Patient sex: M
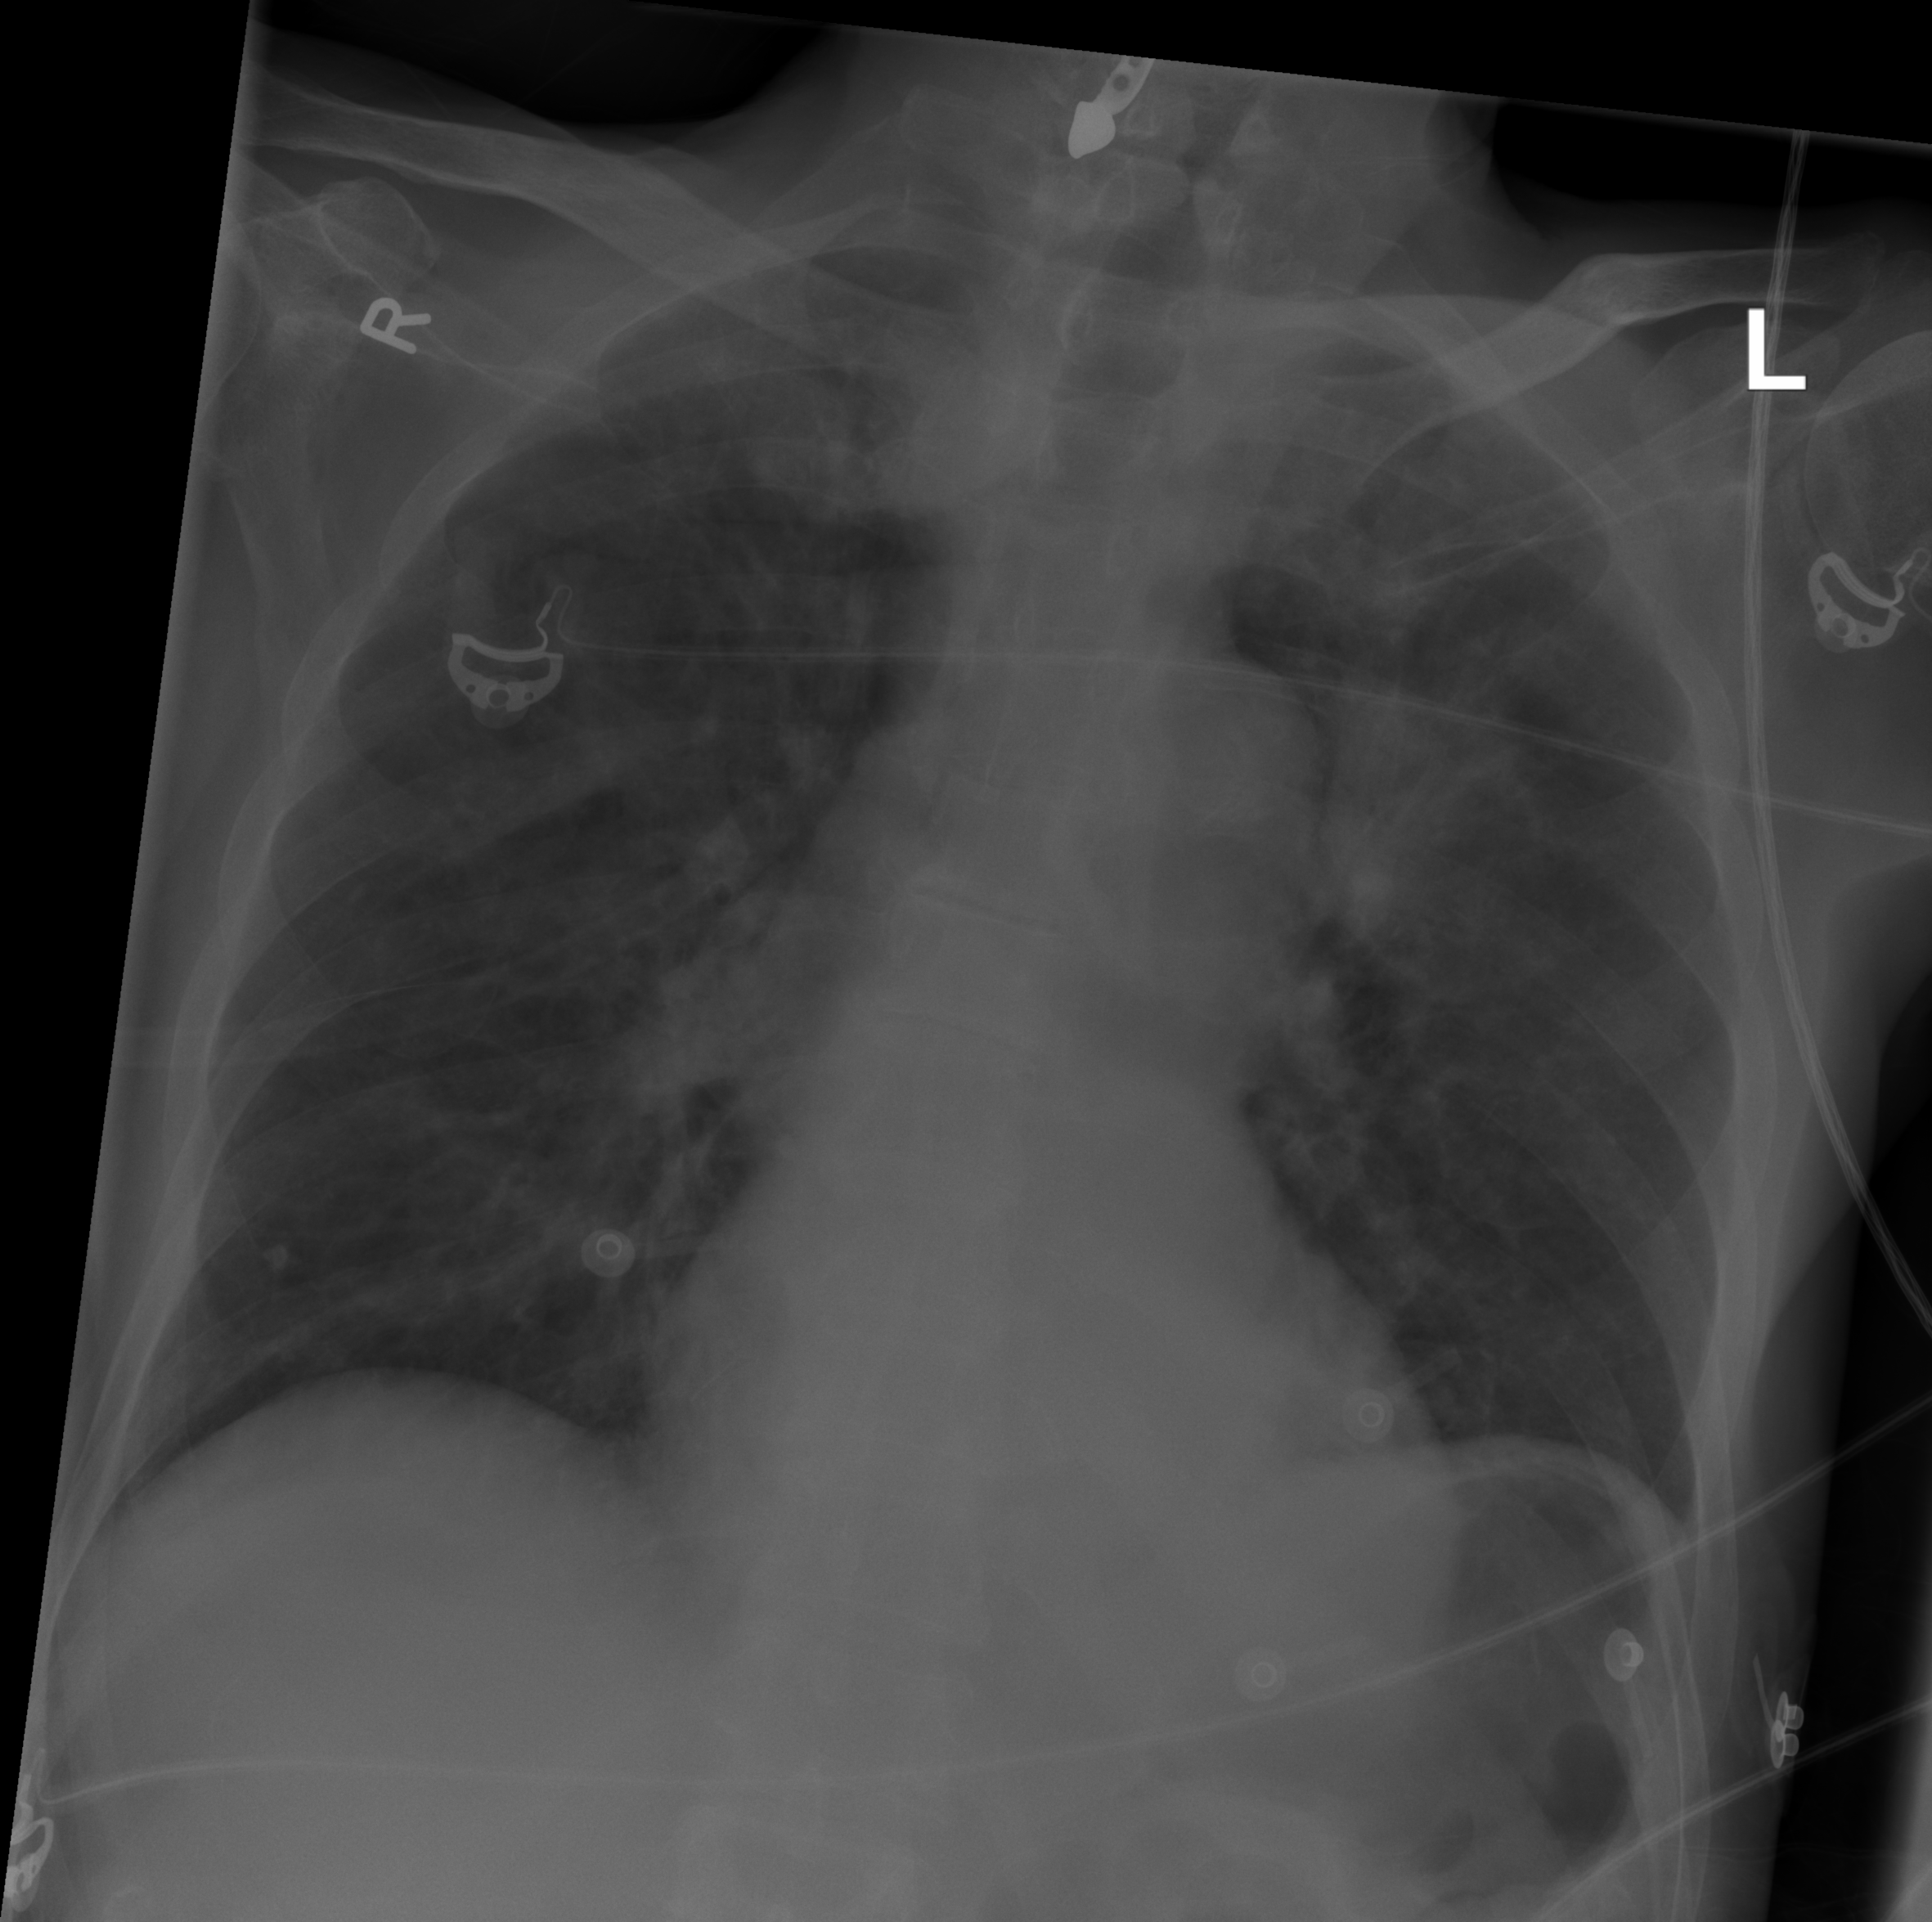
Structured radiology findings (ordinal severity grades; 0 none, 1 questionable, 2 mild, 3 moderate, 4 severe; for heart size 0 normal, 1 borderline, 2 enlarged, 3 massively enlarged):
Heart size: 0
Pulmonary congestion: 1
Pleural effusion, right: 0
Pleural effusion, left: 0
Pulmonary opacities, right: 1
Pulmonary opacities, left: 1
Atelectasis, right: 0
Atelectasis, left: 0